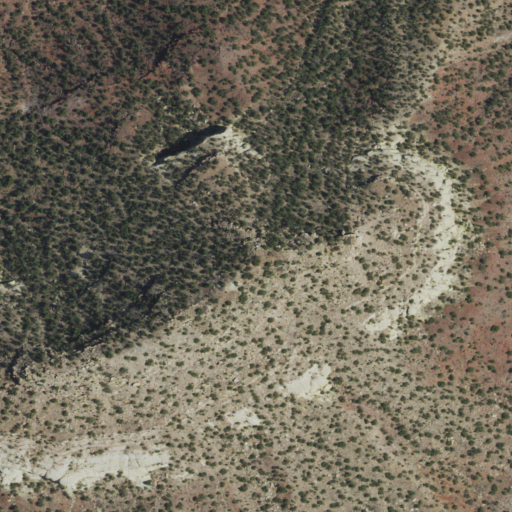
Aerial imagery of mountain in New Mexico named Los Cerritos containing evergreen forest and shrub